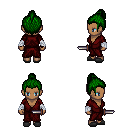
a pixel art fantasy rpg character, female body template, human, dark skin, red robe, magenta pants, green short topknot hairstyle, white cloth bandages, gray slippers, dagger, four views (front, back, left, right), 2x2 character sprite sheet, small pixel art, hard edges, no anti-aliasing